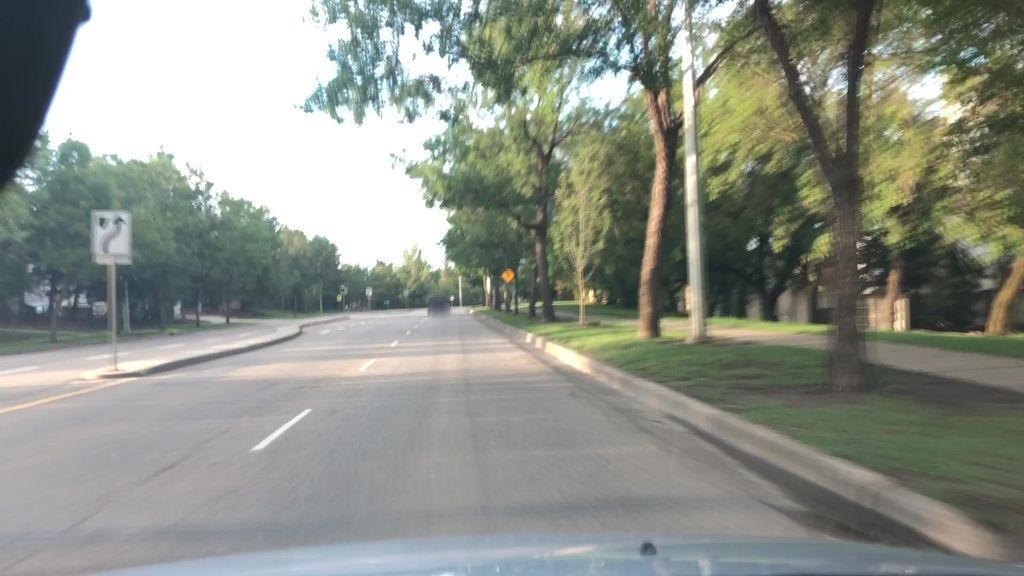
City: edmonton